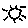
Label: sun